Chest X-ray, AP view. Patient: 43 years old, sex F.
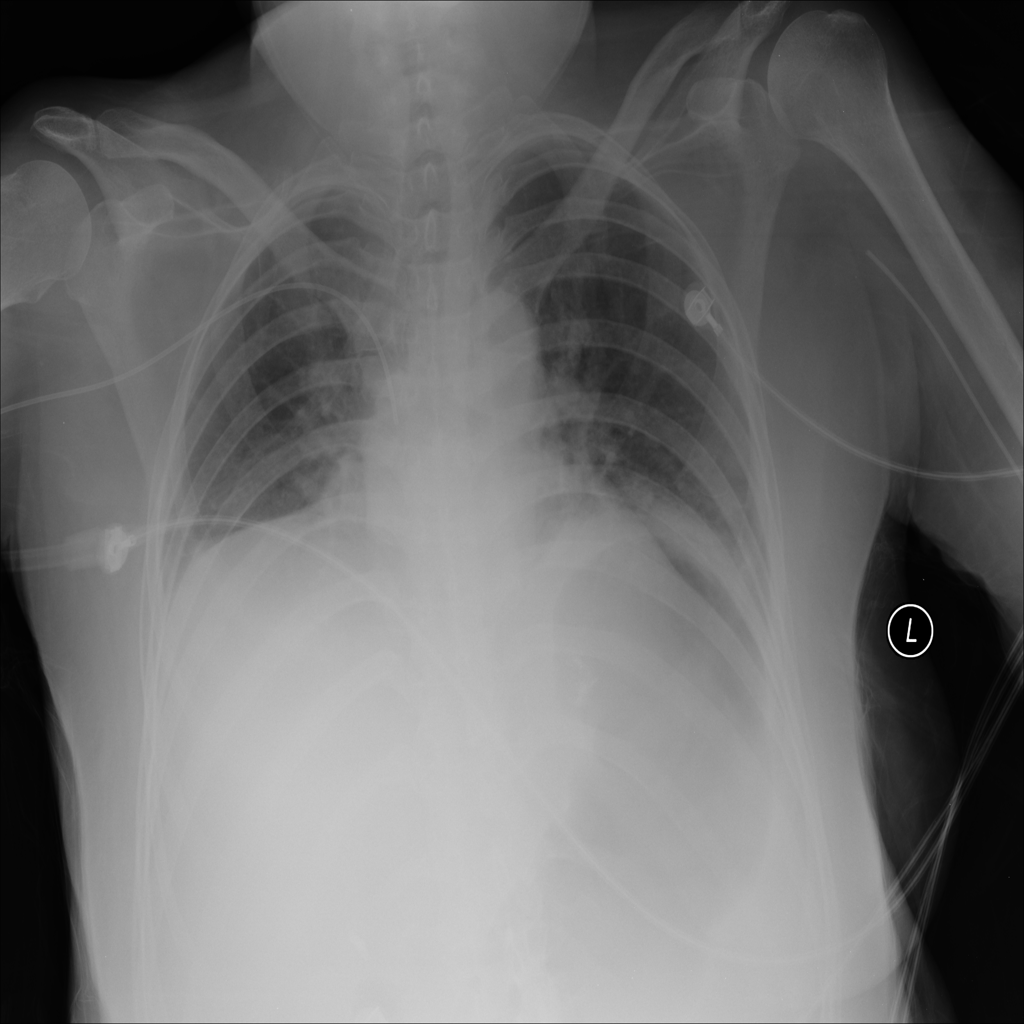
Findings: Atelectasis